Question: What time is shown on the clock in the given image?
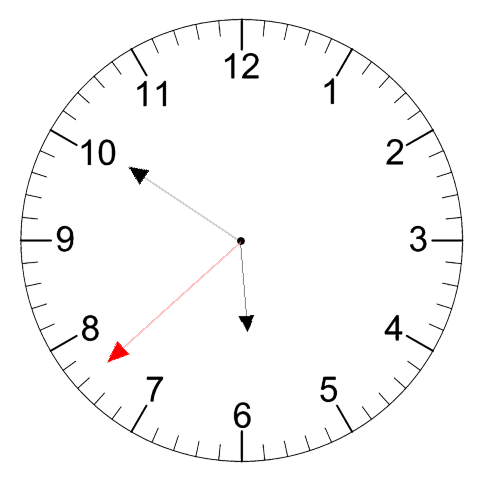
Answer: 05:50:38